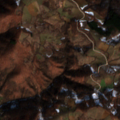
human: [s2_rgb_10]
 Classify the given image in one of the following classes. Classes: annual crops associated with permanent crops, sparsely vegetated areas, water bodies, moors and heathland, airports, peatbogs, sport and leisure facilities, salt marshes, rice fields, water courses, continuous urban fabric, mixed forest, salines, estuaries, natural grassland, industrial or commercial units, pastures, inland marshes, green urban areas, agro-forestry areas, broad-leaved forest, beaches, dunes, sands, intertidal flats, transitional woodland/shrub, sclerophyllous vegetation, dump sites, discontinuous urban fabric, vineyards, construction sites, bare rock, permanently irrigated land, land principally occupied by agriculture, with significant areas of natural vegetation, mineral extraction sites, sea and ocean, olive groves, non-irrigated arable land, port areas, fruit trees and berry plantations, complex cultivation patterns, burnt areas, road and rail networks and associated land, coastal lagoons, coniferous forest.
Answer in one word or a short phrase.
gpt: complex cultivation patterns, land principally occupied by agriculture, with significant areas of natural vegetation, broad-leaved forest